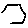
Label: hexagon